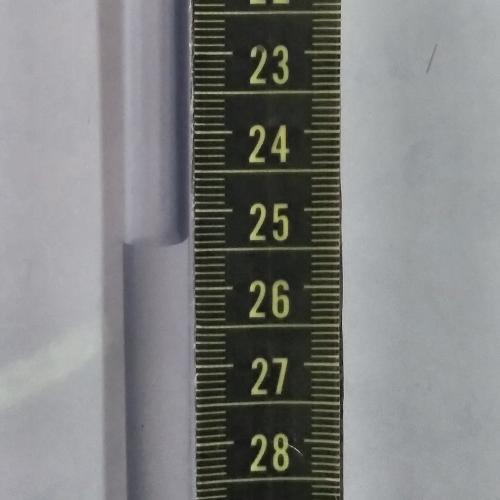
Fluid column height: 25.4 cm